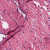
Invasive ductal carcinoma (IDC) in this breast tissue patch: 0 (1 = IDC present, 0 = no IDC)